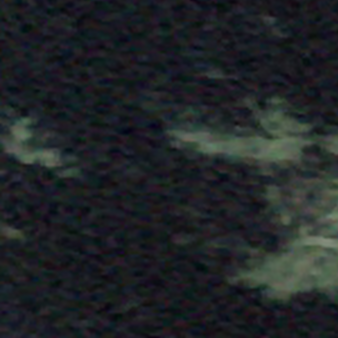
Label: other